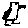
Label: bird